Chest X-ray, PA view. Patient: 63 years old, sex F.
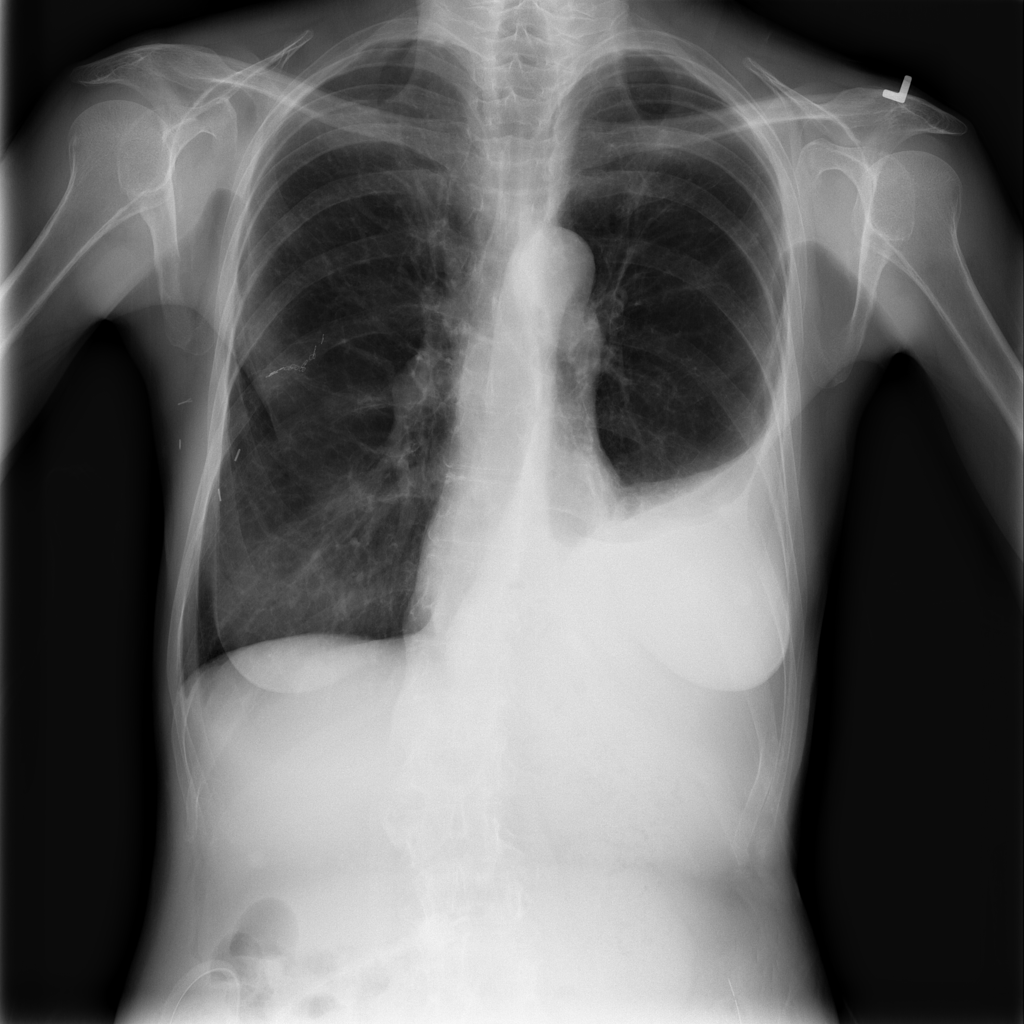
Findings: Effusion, Emphysema, Pneumothorax